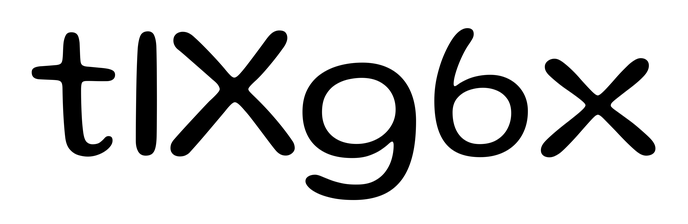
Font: Gluten_Light